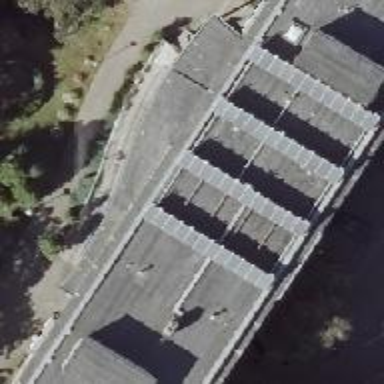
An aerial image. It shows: View of roof of building.